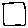
Label: square